The image is a 2-D grayscale rendering of a rotating-machine vibration signal (signal-to-image). Based on the visible evidence, which rotor condition applies: normal, misalignment, unbalance, looseness?
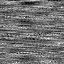
Answer: misalignment